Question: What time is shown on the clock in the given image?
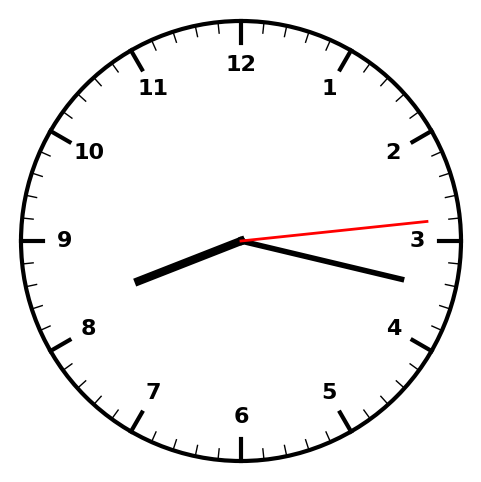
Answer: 08:17:14